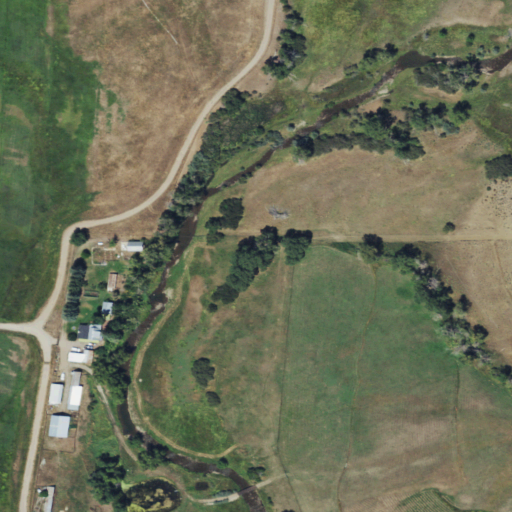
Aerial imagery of valley in Colorado named Bryce Canyon containing pasture, shrub, woody wetlands, low intensity development, medium intensity development, open development, and evergreen forest